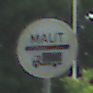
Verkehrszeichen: Mautpflicht
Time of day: MorningAfternoon
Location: Outdoor (Urban)
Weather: PartlyCloudy
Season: NotSpecified
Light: Natural